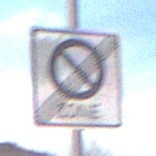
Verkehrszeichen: EndeEingeschraenktesHalteverbotZone
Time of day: SunriseSunset
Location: Outdoor (Beach)
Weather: PartlyCloudy
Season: NotSpecified
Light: Natural